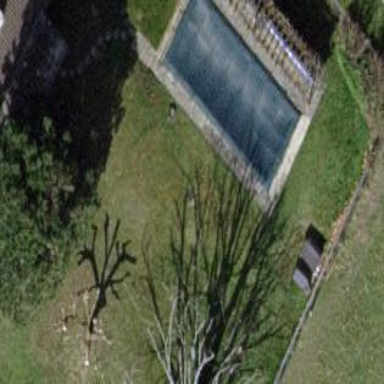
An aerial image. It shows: Swimming pool located in leisure land.